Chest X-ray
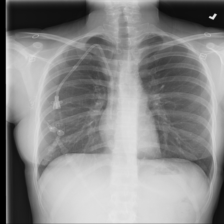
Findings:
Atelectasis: negative
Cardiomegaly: negative
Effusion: negative
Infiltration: negative
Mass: negative
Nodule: negative
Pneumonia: negative
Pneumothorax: negative
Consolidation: negative
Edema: negative
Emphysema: negative
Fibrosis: negative
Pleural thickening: negative
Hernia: negative